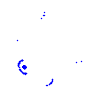
Particle: kaon